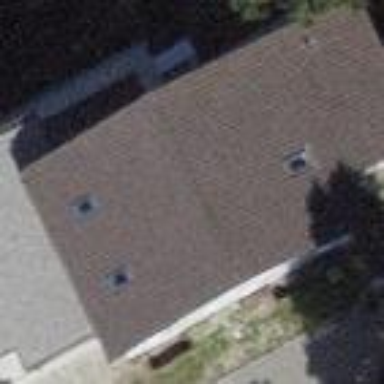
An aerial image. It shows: Building with tile roof.